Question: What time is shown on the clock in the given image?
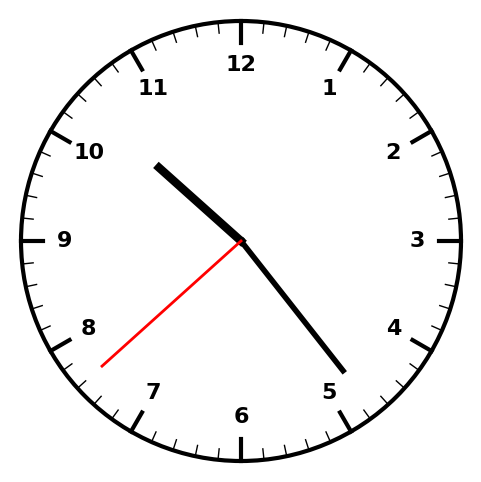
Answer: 10:23:38